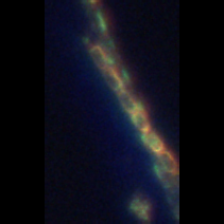
Taxon: Diatom_aggregate
Group: Diatoms